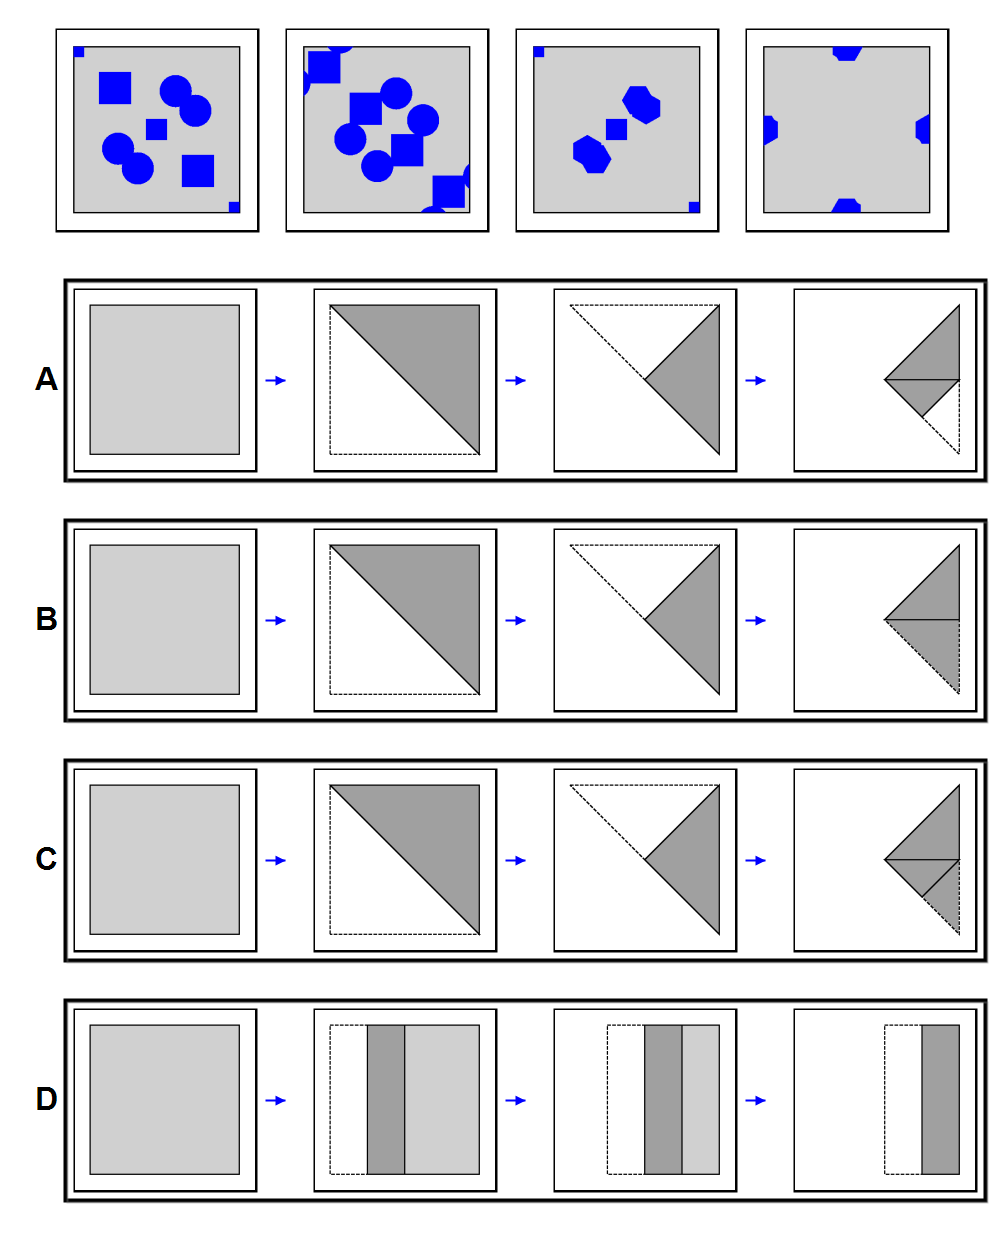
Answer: A